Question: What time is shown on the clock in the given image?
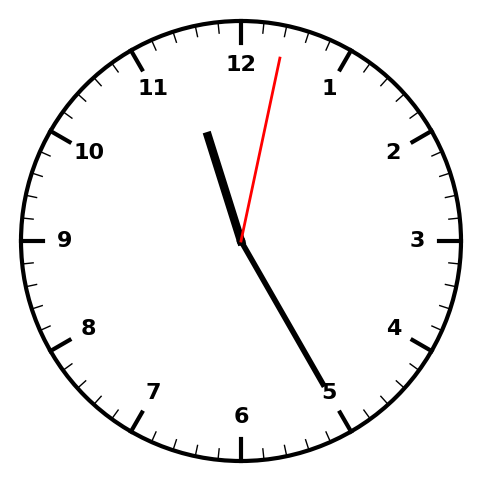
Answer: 11:25:02